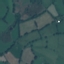
Land use / land cover: Pasture